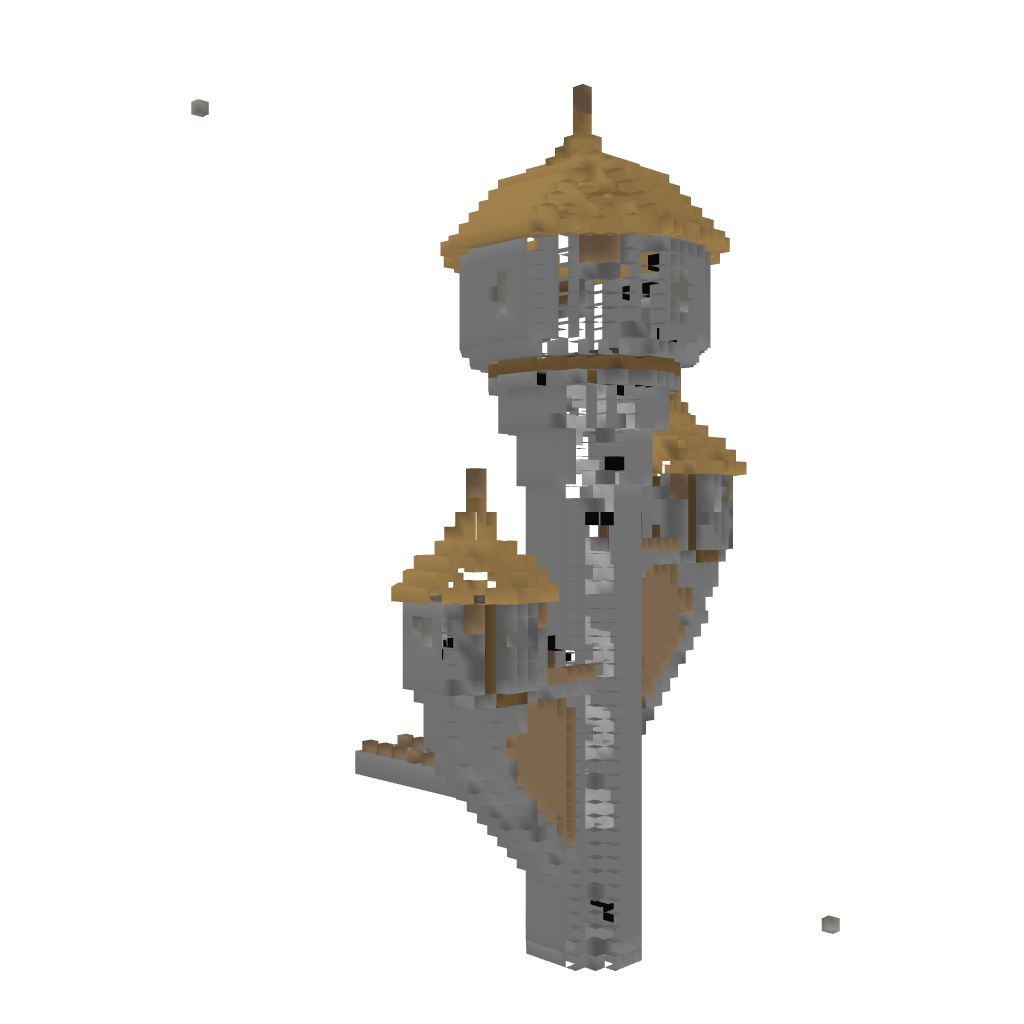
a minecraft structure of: Medieval Towers